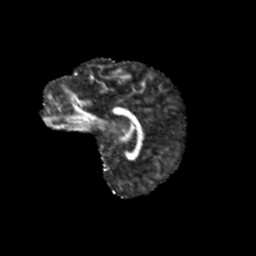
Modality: FA
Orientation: sagittal
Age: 12
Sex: female
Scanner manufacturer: siemens
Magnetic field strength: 3 T
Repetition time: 3.8 s
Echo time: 0.07 s